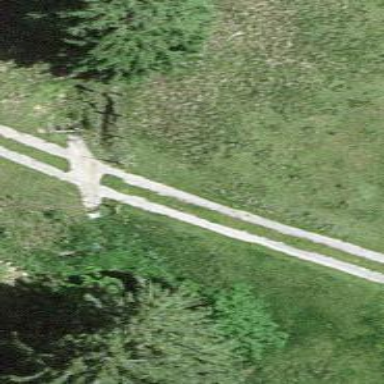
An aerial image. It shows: Concrete track with grade3 quality.